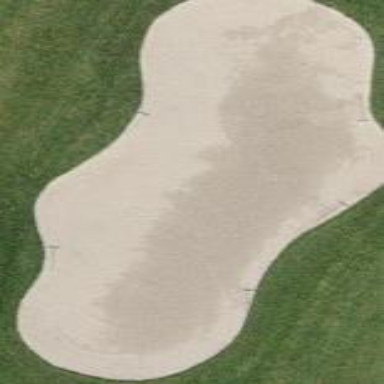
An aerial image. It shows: Golf bunker filled with sandy terrain.